Question: I have three tables, libraryitems, copies and loans.
A libraryitem copies, and a copy loans.
I'm trying to get the loan entry for a copy only; The query below returns loans for a given copy.
'''
SELECT
libraryitems.title,
copies.id,
copies.qruuid,
loans.id AS loanid,
loans.status,
loans.byname,
loans.byemail,
loans.createdAt
FROM copies
INNER JOIN libraryitems ON copies.libraryitemid = libraryitems.id AND libraryitems.deletedAt IS NULL
LEFT OUTER JOIN loans ON copies.id = loans.copyid
WHERE copies.libraryitemid = 1
ORDER BY copies.id ASC, loans.createdAt DESC
'''
I know there needs to be a sub select of some description in here, but struggling to get the correct syntax. How do I only return the latest, i.e MAX(loans.createdAt) row for each distinct copy? Just using group by copies.id returns the earliest, rather than latest entry.
Image example below:

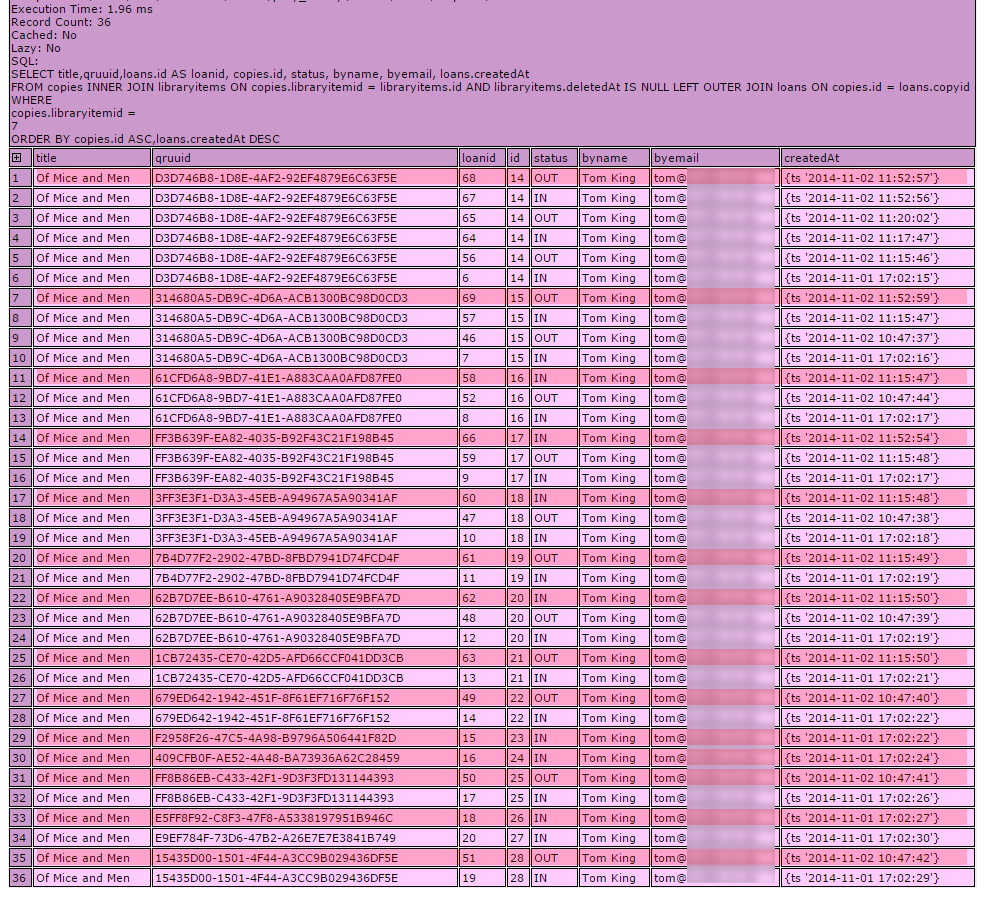
Answer: in the subquery , getting maximum created time for a loan i.e. latest entry and joining back with loans to get other details.
'''
SELECT
T.title,
T.id,
T.qruuid,
loans.id AS loanid,
loans.status,
loans.byname,
loans.byemail,
loans.createdAt
FROM
(
SELECT C.id, C.qruuid, L.title, MAX(LN.createdAt) as maxCreatedTime
FROM Copies C
INNER JOIN libraryitems L ON C.libraryitemid = L.id
AND L.deletedAt IS NULL
LEFT OUTER JOIN loans LN ON C.id = LN.copyid
GROUP BY C.id, C.qruuid, L.title) T
JOIN loans ON T.id = loans.copyid
AND T.maxCreatedTime = loans.createdAt
'''